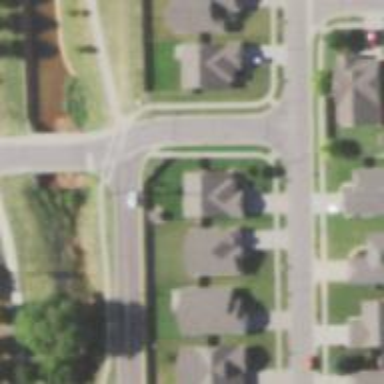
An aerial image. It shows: Road with stop sign.